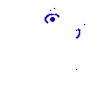
Particle: kaon